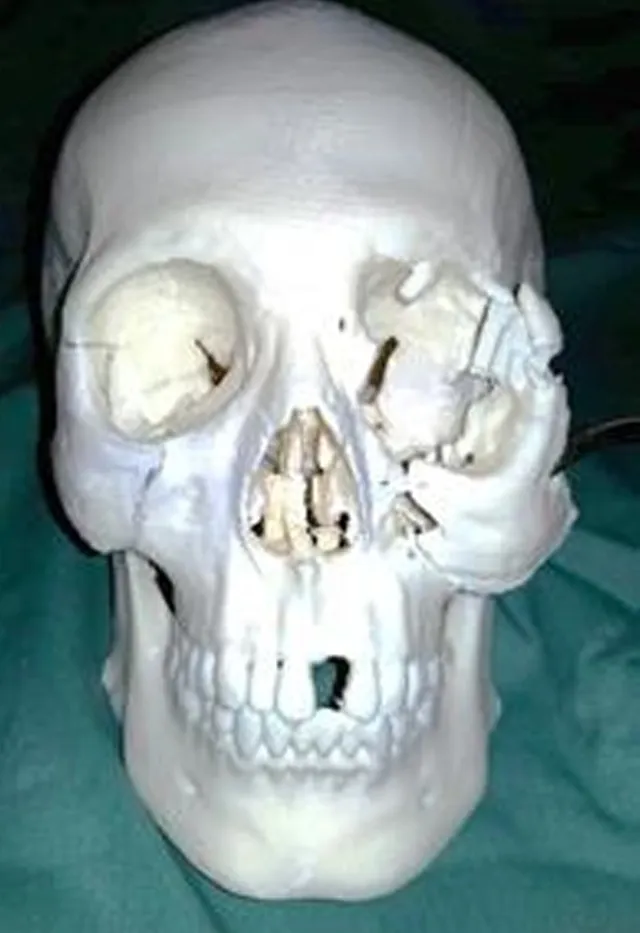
Three-dimensional (3-D) reconstructions model used as guidance during surgery.
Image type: medical_photograph (oral_photograph)